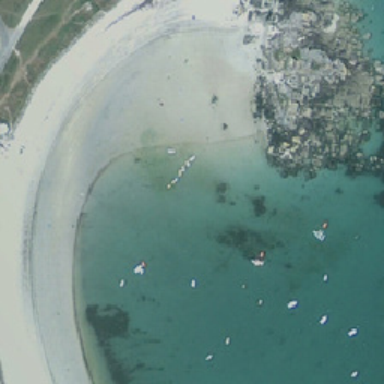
The beach is close to the sea and there are some boats .